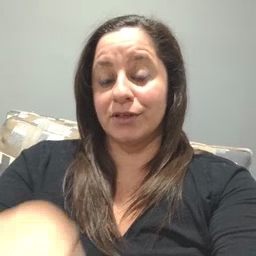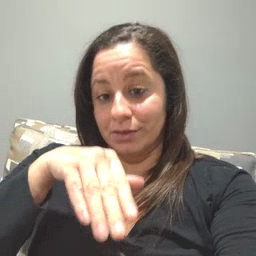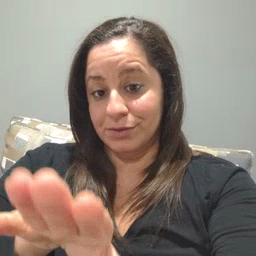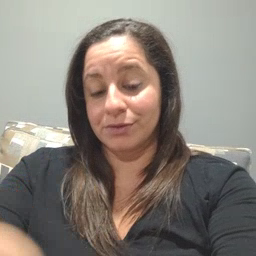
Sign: into